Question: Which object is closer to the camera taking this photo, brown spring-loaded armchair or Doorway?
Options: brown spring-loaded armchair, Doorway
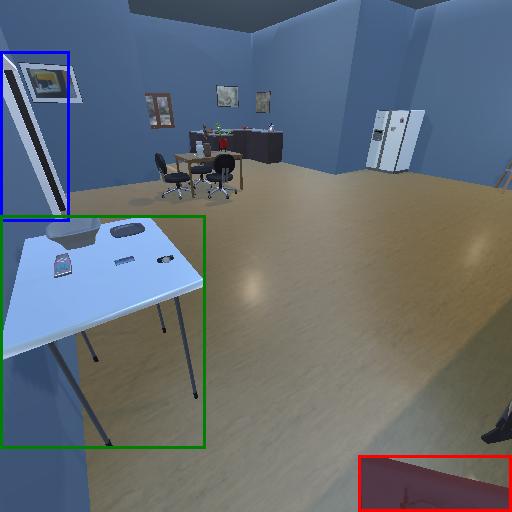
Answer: brown spring-loaded armchair